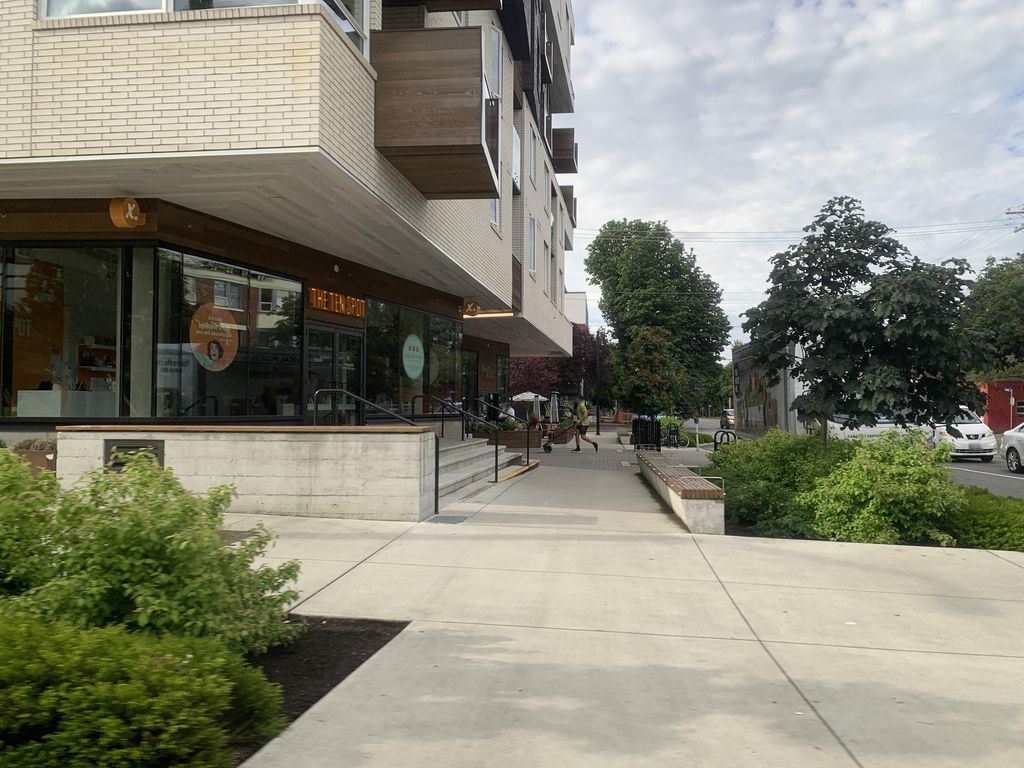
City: victoria